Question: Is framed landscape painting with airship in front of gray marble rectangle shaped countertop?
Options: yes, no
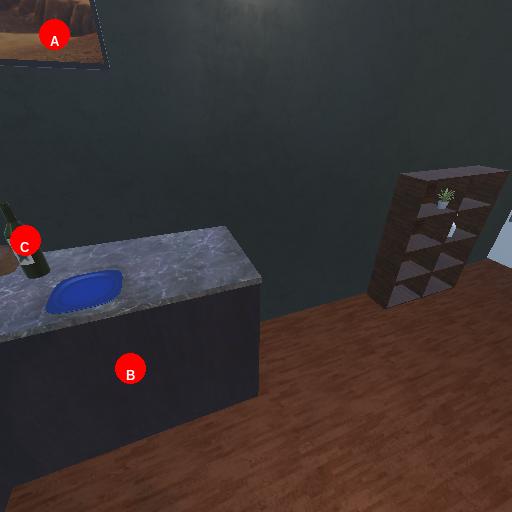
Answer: yes